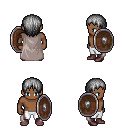
a pixel art fantasy rpg character, male body template, human, dark skin, gray cape, white pants, gray plain hairstyle, maroon shoes, shield, four views (front, back, left, right), 2x2 character sprite sheet, small pixel art, hard edges, no anti-aliasing